Field crop: tomato
Growth stage: 1
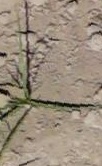
Species: cyperus